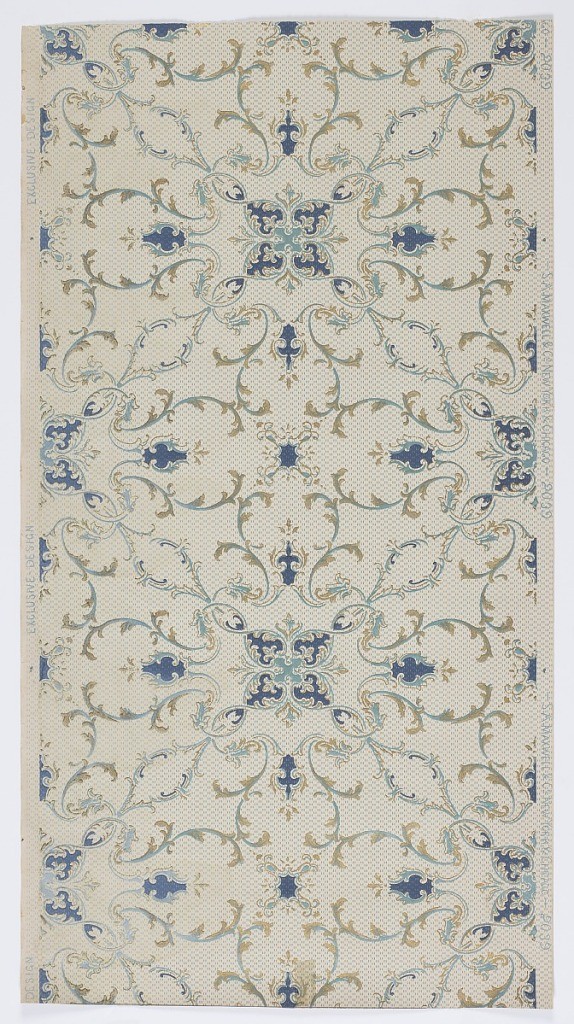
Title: Ceiling paper
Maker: Maxwell & Co., S.A., Chicago, Illinois, USA
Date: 1905–1915
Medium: Machine-printed paper, liquid mica
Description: Foliate scrolls forming quatrefoil-like motif. Printed in metallic gold, mica and blue on off-white ground.